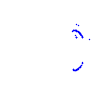
Particle: kaon